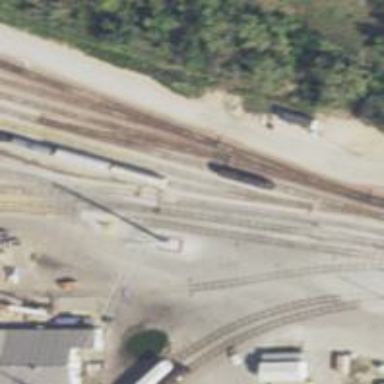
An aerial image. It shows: Railway spur service.